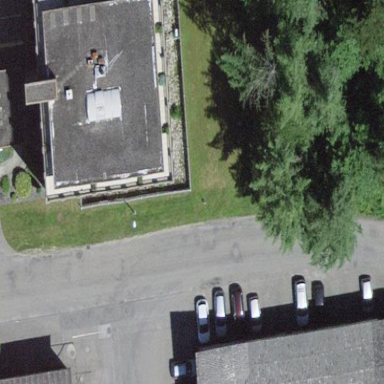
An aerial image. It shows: Office building.